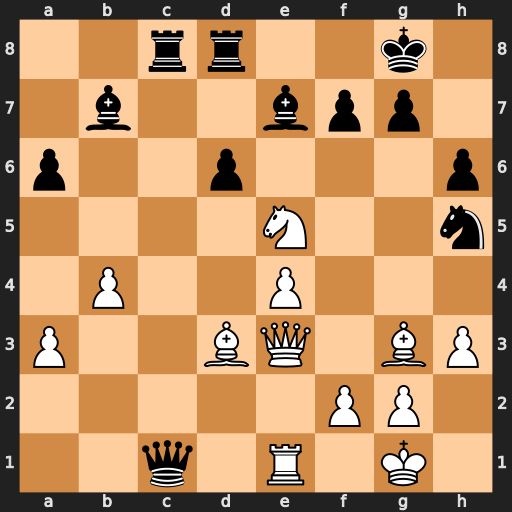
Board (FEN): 2rr2k1/1b2bpp1/p2p3p/4N2n/1P2P3/P2BQ1BP/5PP1/2q1R1K1
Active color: w
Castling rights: -
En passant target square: -
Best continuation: Rxc1 Rxc1+ Qxc1